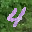
Label: 4